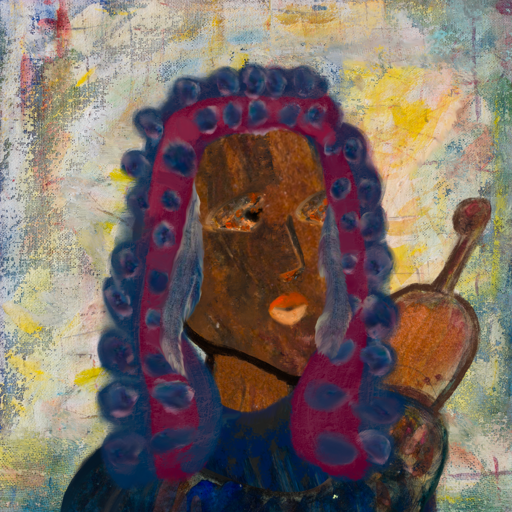
Background: Irani, Head And Neck Side: Mosgoul, Face Side: Gypsy_Queen, Bust: Pipe, Hair Side: Hill_Girl, Head Accessory: Blank, Second Necklace: Blank, Necklace: Blank, Baby: Blank